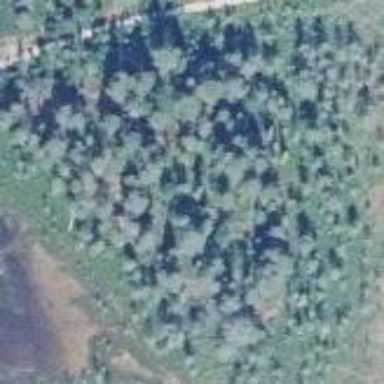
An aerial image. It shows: Evergreen needle-leaved woodland.